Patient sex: M
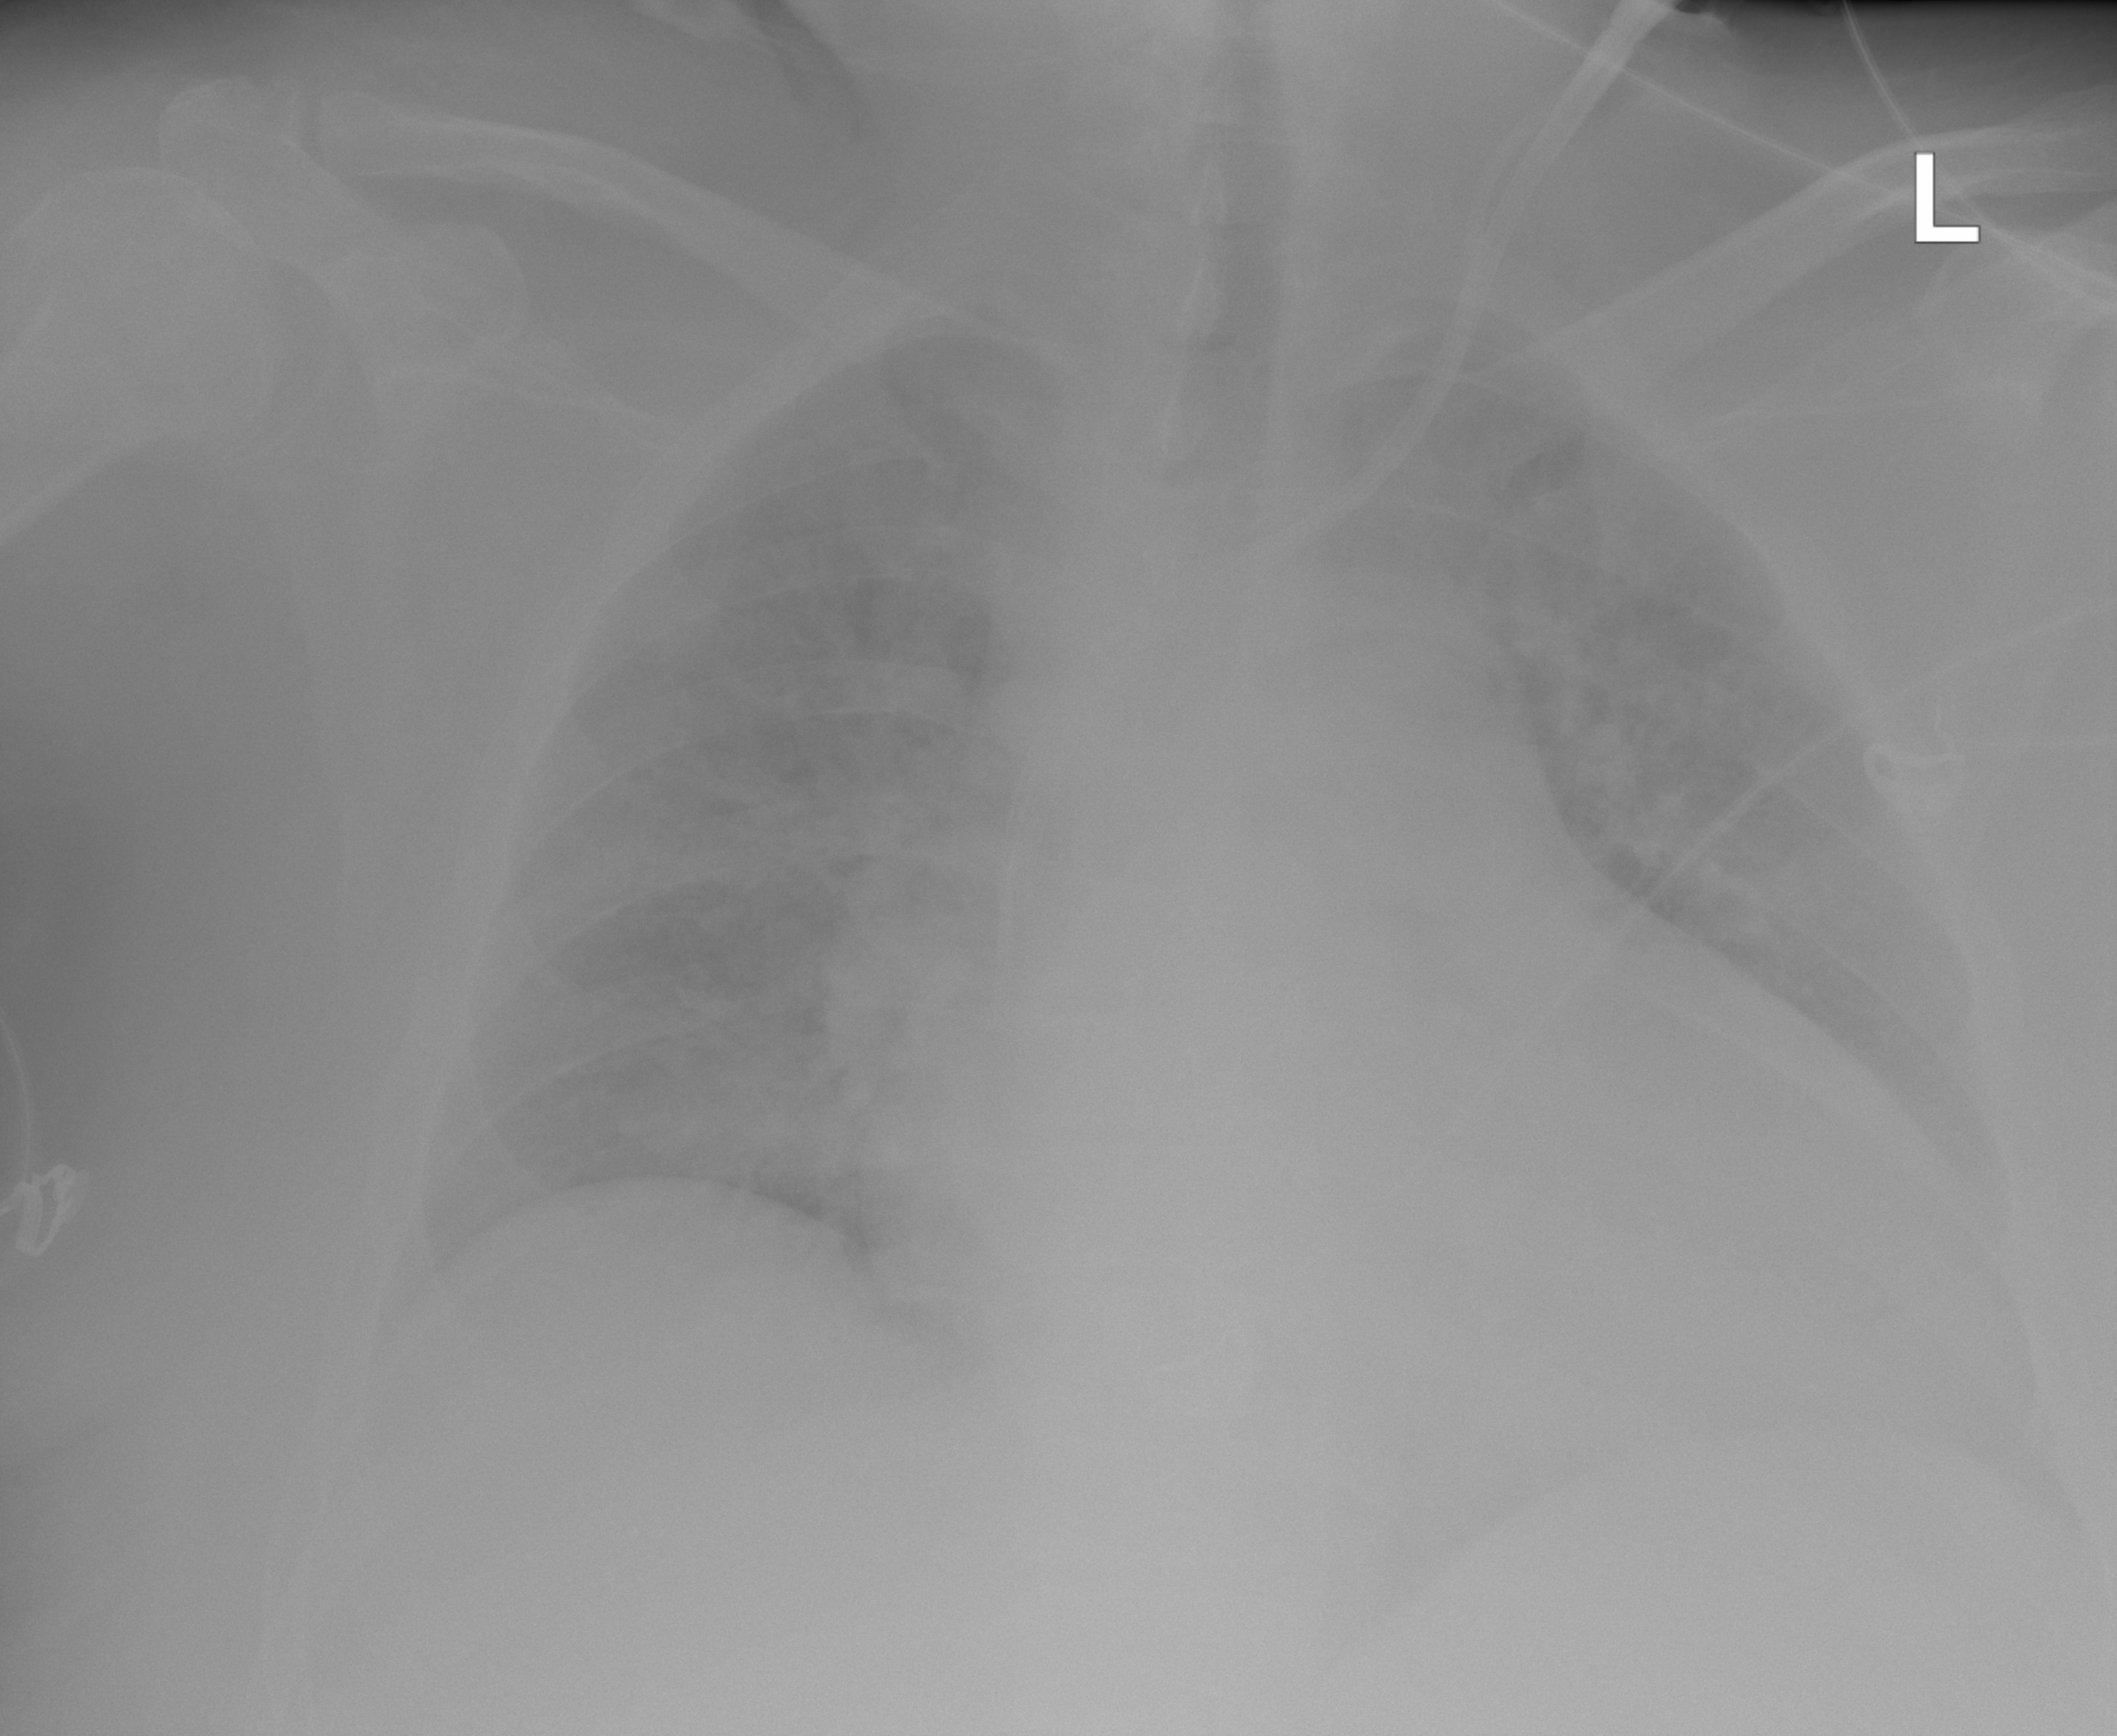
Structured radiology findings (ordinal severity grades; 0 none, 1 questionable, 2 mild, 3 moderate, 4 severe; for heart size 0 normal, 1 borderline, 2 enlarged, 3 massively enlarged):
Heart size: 3
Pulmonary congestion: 2
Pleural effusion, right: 0
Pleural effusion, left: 0
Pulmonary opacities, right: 1
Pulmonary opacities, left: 1
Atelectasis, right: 1
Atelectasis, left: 1